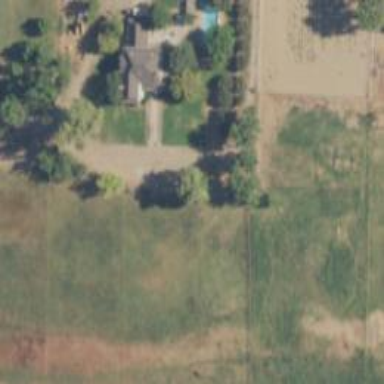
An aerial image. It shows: Driveway.